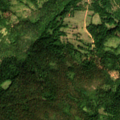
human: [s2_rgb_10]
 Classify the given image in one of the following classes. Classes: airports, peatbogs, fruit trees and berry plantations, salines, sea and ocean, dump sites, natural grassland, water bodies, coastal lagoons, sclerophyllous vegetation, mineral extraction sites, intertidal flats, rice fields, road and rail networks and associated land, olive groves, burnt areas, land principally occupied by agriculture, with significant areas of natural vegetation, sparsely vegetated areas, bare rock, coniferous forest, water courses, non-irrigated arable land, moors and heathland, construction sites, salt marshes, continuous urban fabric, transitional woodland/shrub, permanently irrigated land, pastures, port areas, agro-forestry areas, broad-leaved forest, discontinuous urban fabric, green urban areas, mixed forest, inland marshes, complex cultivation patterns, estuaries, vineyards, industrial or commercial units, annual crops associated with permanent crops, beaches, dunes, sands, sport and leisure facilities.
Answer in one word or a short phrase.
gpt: pastures, broad-leaved forest